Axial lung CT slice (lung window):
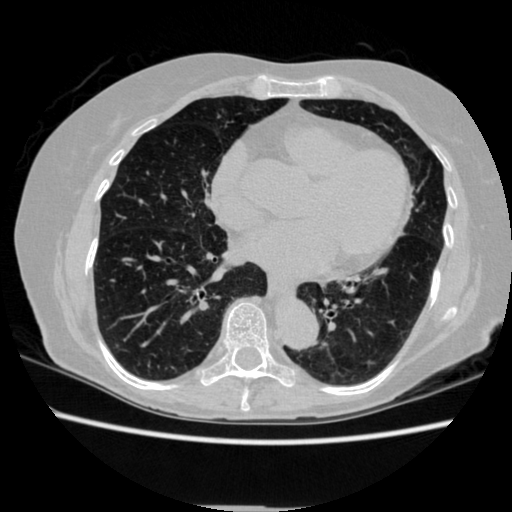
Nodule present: no